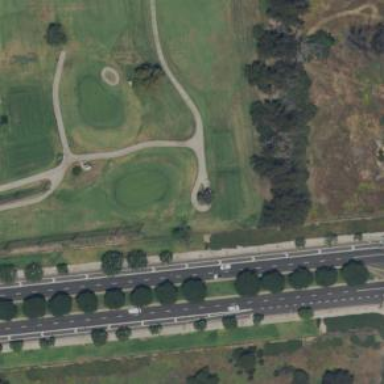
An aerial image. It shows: Path designated for golf carts.